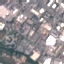
Land use / land cover: Industrial